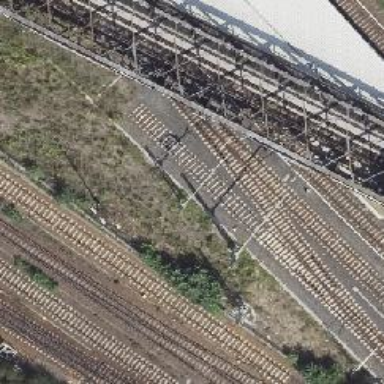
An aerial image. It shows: Railway yard used for servicing trains.